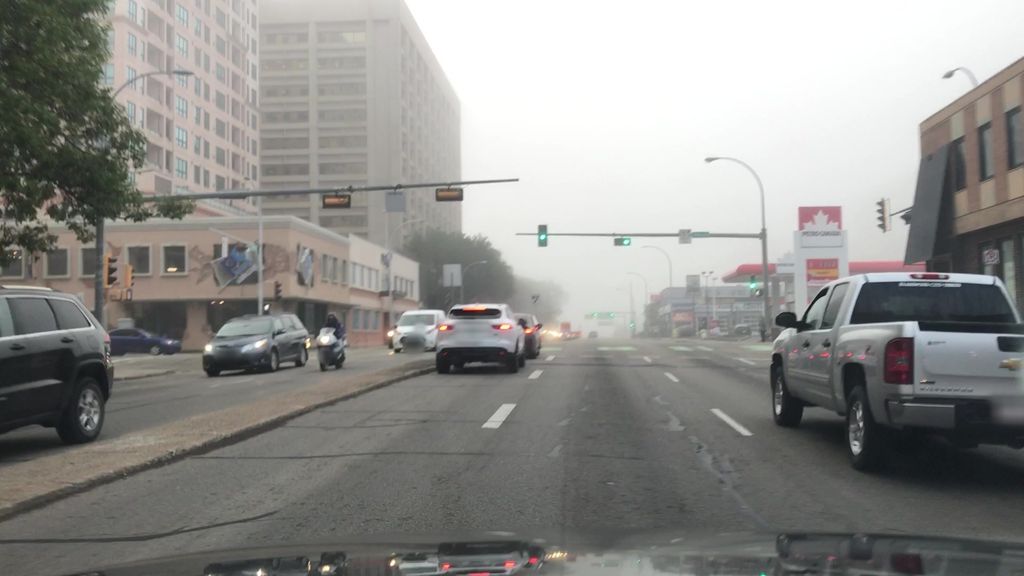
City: edmonton